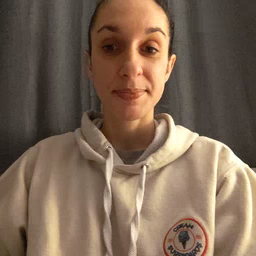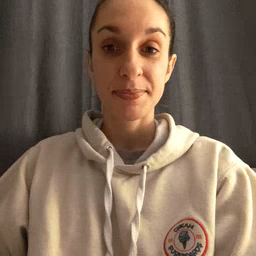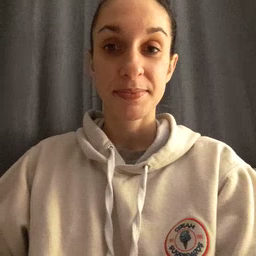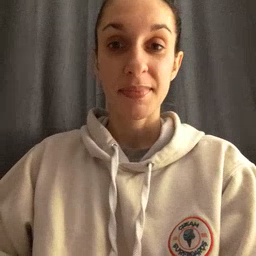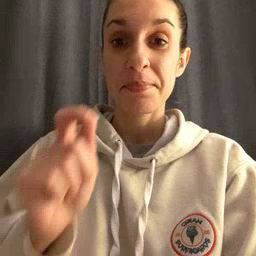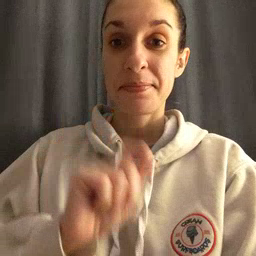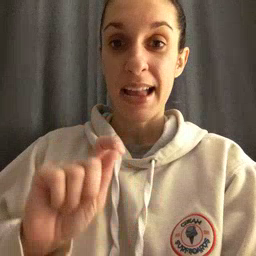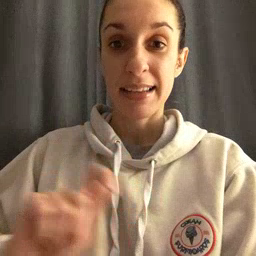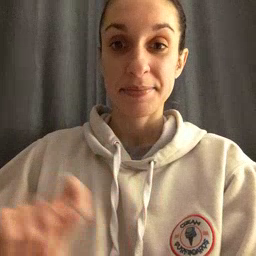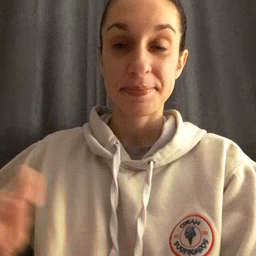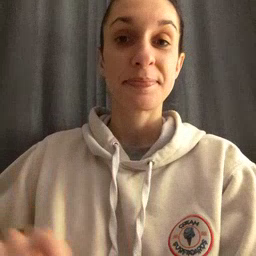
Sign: pen